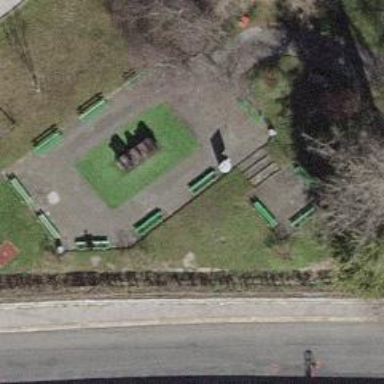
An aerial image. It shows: Playground with various play structures.